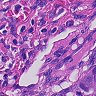
Metastatic tissue present: yes